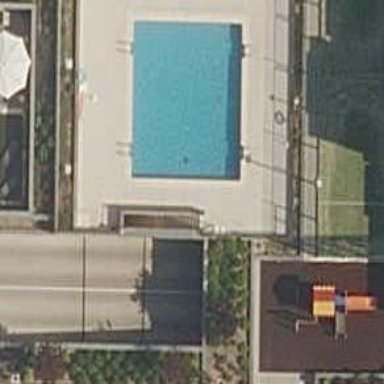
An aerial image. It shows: Swimming pool located in leisure land.